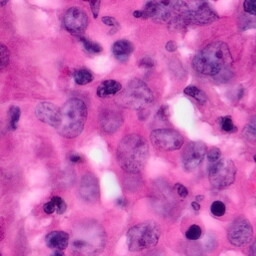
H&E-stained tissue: Pancreatic